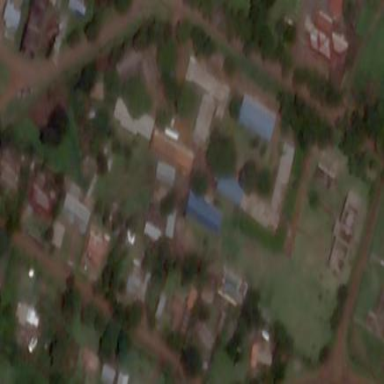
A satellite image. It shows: School.